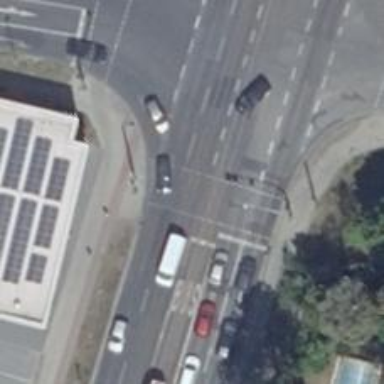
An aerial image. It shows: Railway crossing with traffic signals.